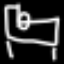
Label: bed